Question: I have a plist file where I added level info. It is setup as follows: It has a dictionary called patterns, then it has an array called 1, and that array contains n items, which are all dictionaries. These items have the 3 booleans and three numbers. This is my code for reading that info:
'''
func readPlstForBlocks(){
let levelPlist = NSBundle.mainBundle().pathForResource("level\(levelToShow)", ofType: "plist")
let levelData = NSDictionary(contentsOfFile: levelPlist!) as NSDictionary!
let patterns = levelData["patterns"] as! NSDictionary
let firstPat = patterns["1"] as! NSArray
for item in firstPat {
let i = item["x"]?!.floatValue
let j = item["y"]?!.floatValue
let movingUpwards = item["movingUpwards"] as! Bool
let movingSidewards = item["movingSidewards"] as! Bool
let spinning = item["spinning"] as! Bool
let typ = item["type"]?!.floatValue
let type = Int16(typ!)
let posx = CGFloat(i!)
let posy = CGFloat(j!)
}
}
'''
Now the lines 'let movingUpwards = item["movingUpwards"] as! Bool let movingSidewards = item["movingSidewards"] as! Bool let spinning = item["spinning"] as! Bool' gives me a strange error, saying that i am casting from SKNode to bool and it always fails. That totally confuses me, since I have been accessing booleans from other plist with similar code plenty of times and it seemed to work just fine, and secondly, why on earth xcode would think its SKNode? Anyone knows how to solve this?
EDIT:
I am adding the plist file photo:

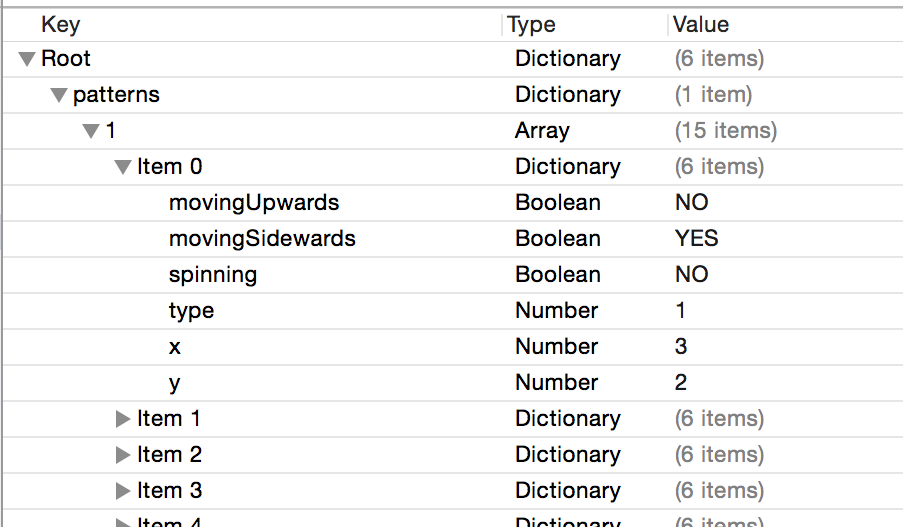
Answer: In general, when writing Swift code, I would recommend using Swift types as much as possible, not Objective-C types. So, where you have this:
'''
let levelData = NSDictionary(contentsOfFile: levelPlist!) as NSDictionary!
let patterns = levelData["patterns"] as! NSDictionary
let firstPat = patterns["1"] as! NSArray
'''
I would write this:
'''
let levelData = NSDictionary(contentsOfFile: levelPlist!) as! [NSObject:AnyObject]
let patterns = levelData["patterns"] as! [NSObject:AnyObject]
let firstPat = patterns["1"] as! [[NSObject:AnyObject]]
'''
Now, if we get that far without crashing, Swift knows that 'firstPat' is an array , which is much more than you were telling it before. This means that 'for item in firstPat' can correctly type 'item' as a dictionary. And that, in turn, means that you can subscript it and extract values by key:
'''
for item in firstPat {
let i = item["x"] as! Float
let j = item["y"] as! Float
let movingUpwards = item["movingUpwards"] as! Bool
// ...
}
'''
None of that is "good" code; the forced casts are dangerous. In real life, you should be unwrapping / casting the whole way down. But I think this will give you a more coherent approach up front.